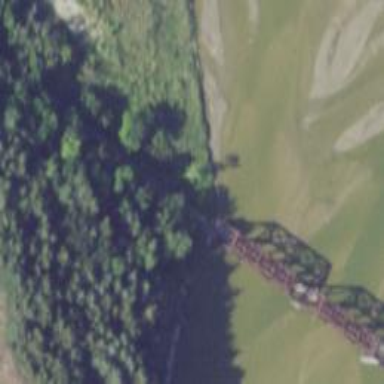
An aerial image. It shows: Abandoned railroad bridge.